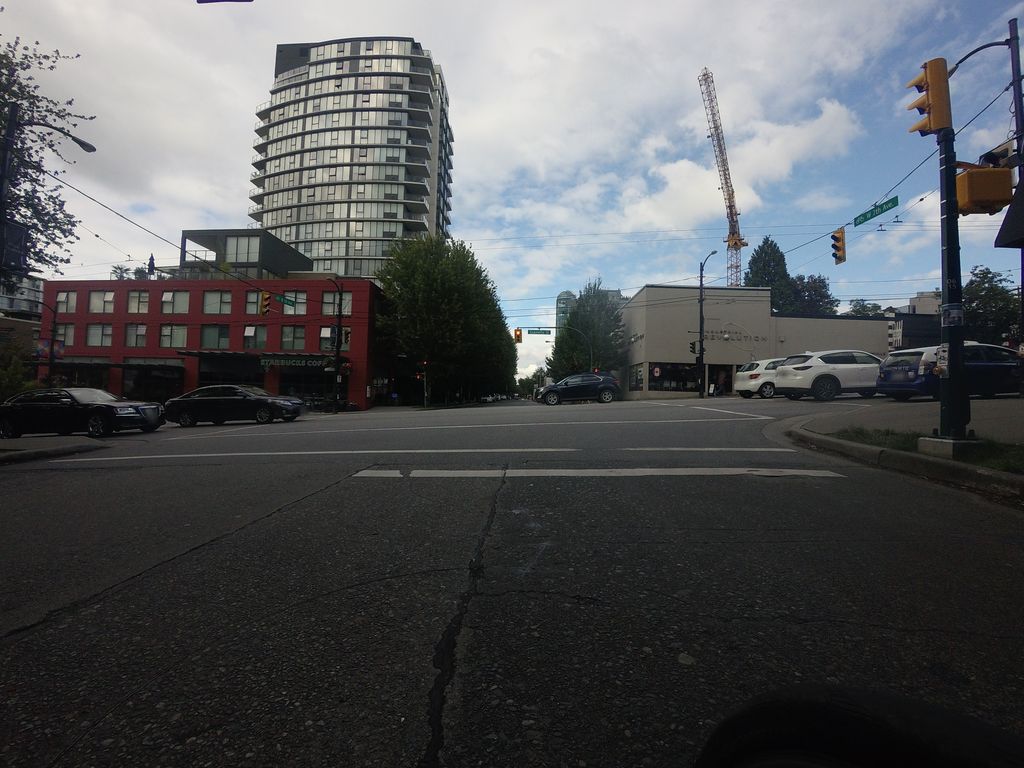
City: vancouver